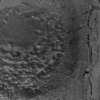
Atmospheric dust classification: not_dusty